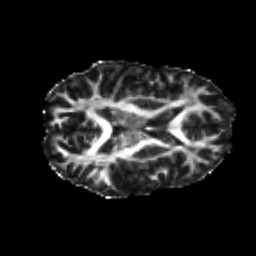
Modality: FA
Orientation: axial
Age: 23
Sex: male
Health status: healthy
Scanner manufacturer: philips
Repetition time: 7.475 s
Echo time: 0.08753 s